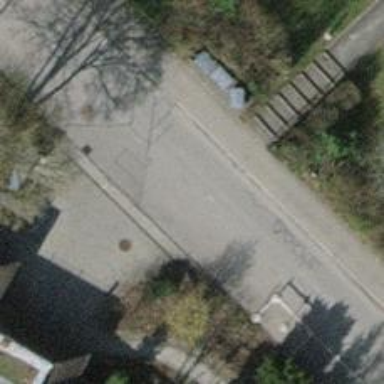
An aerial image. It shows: Set of steps on the road.